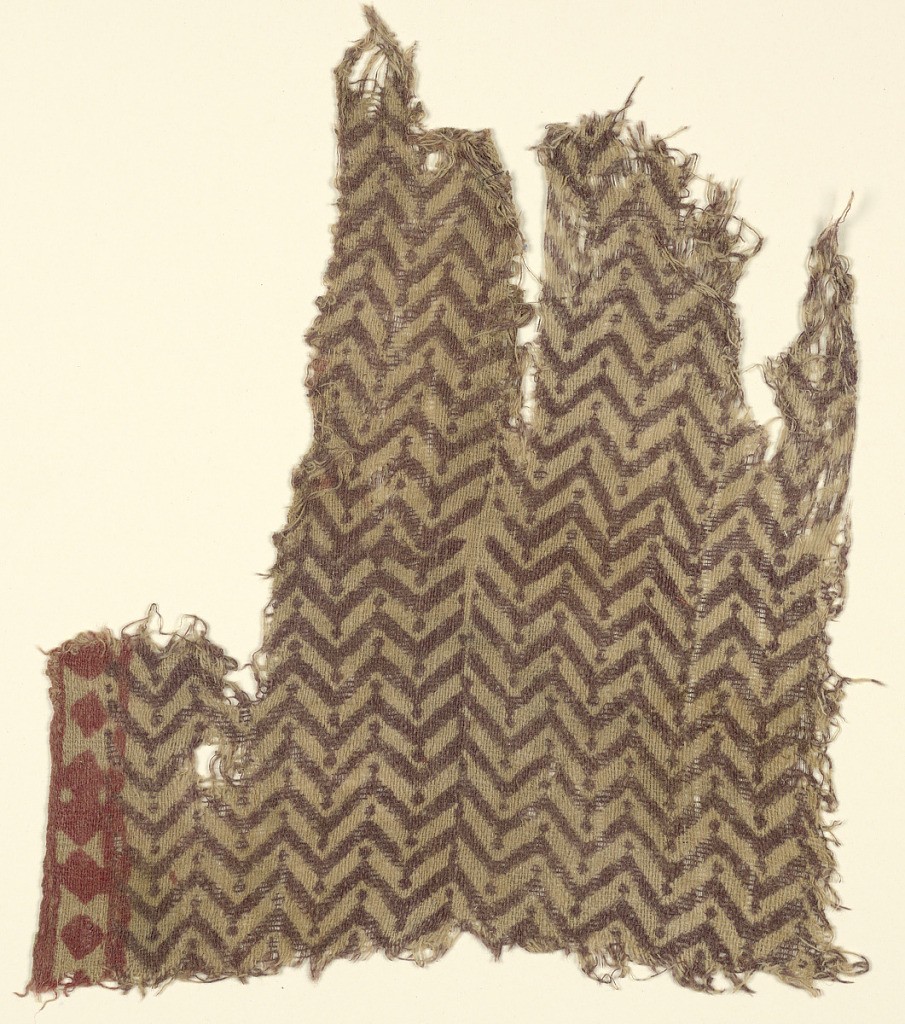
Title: Fragment
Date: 14th–15th century
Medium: cotton Technique: printed on plain weave
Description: Coarse cotton plain weave with natural ground.  All-over small-scale brown printed design of zig-zags with dot at each point.  Incomplete border at right with red lozenges.